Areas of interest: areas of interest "Park Square"
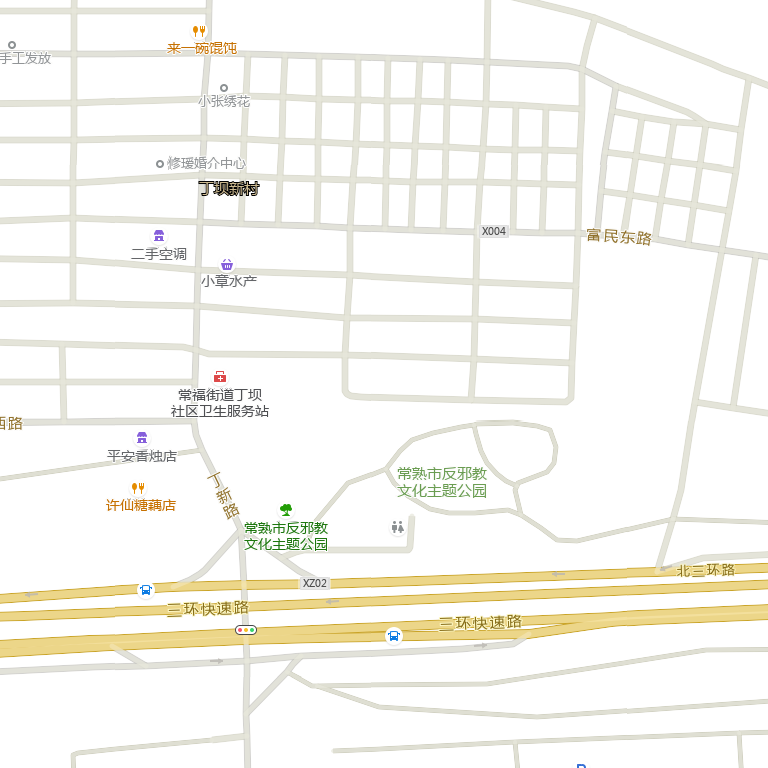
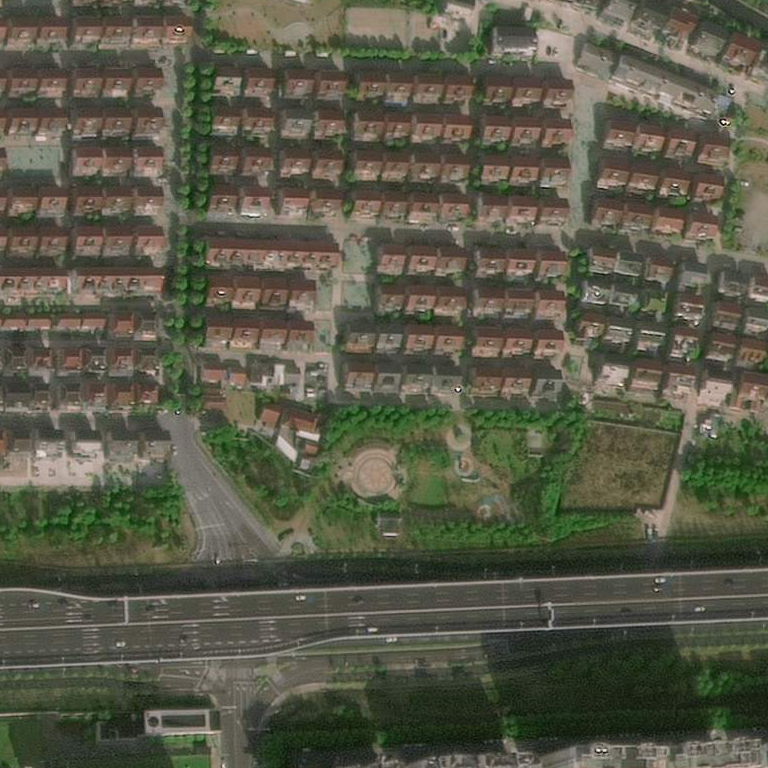